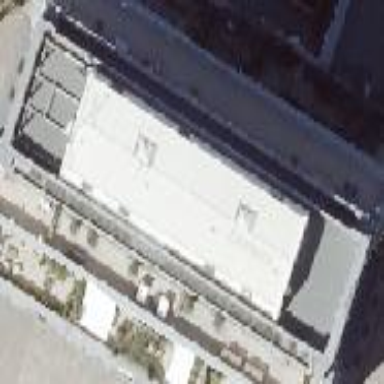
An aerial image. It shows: Building with flat grey roof.